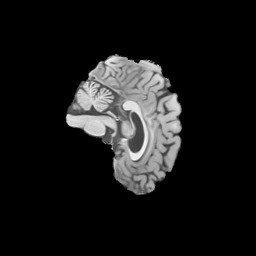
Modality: T1w
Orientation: sagittal